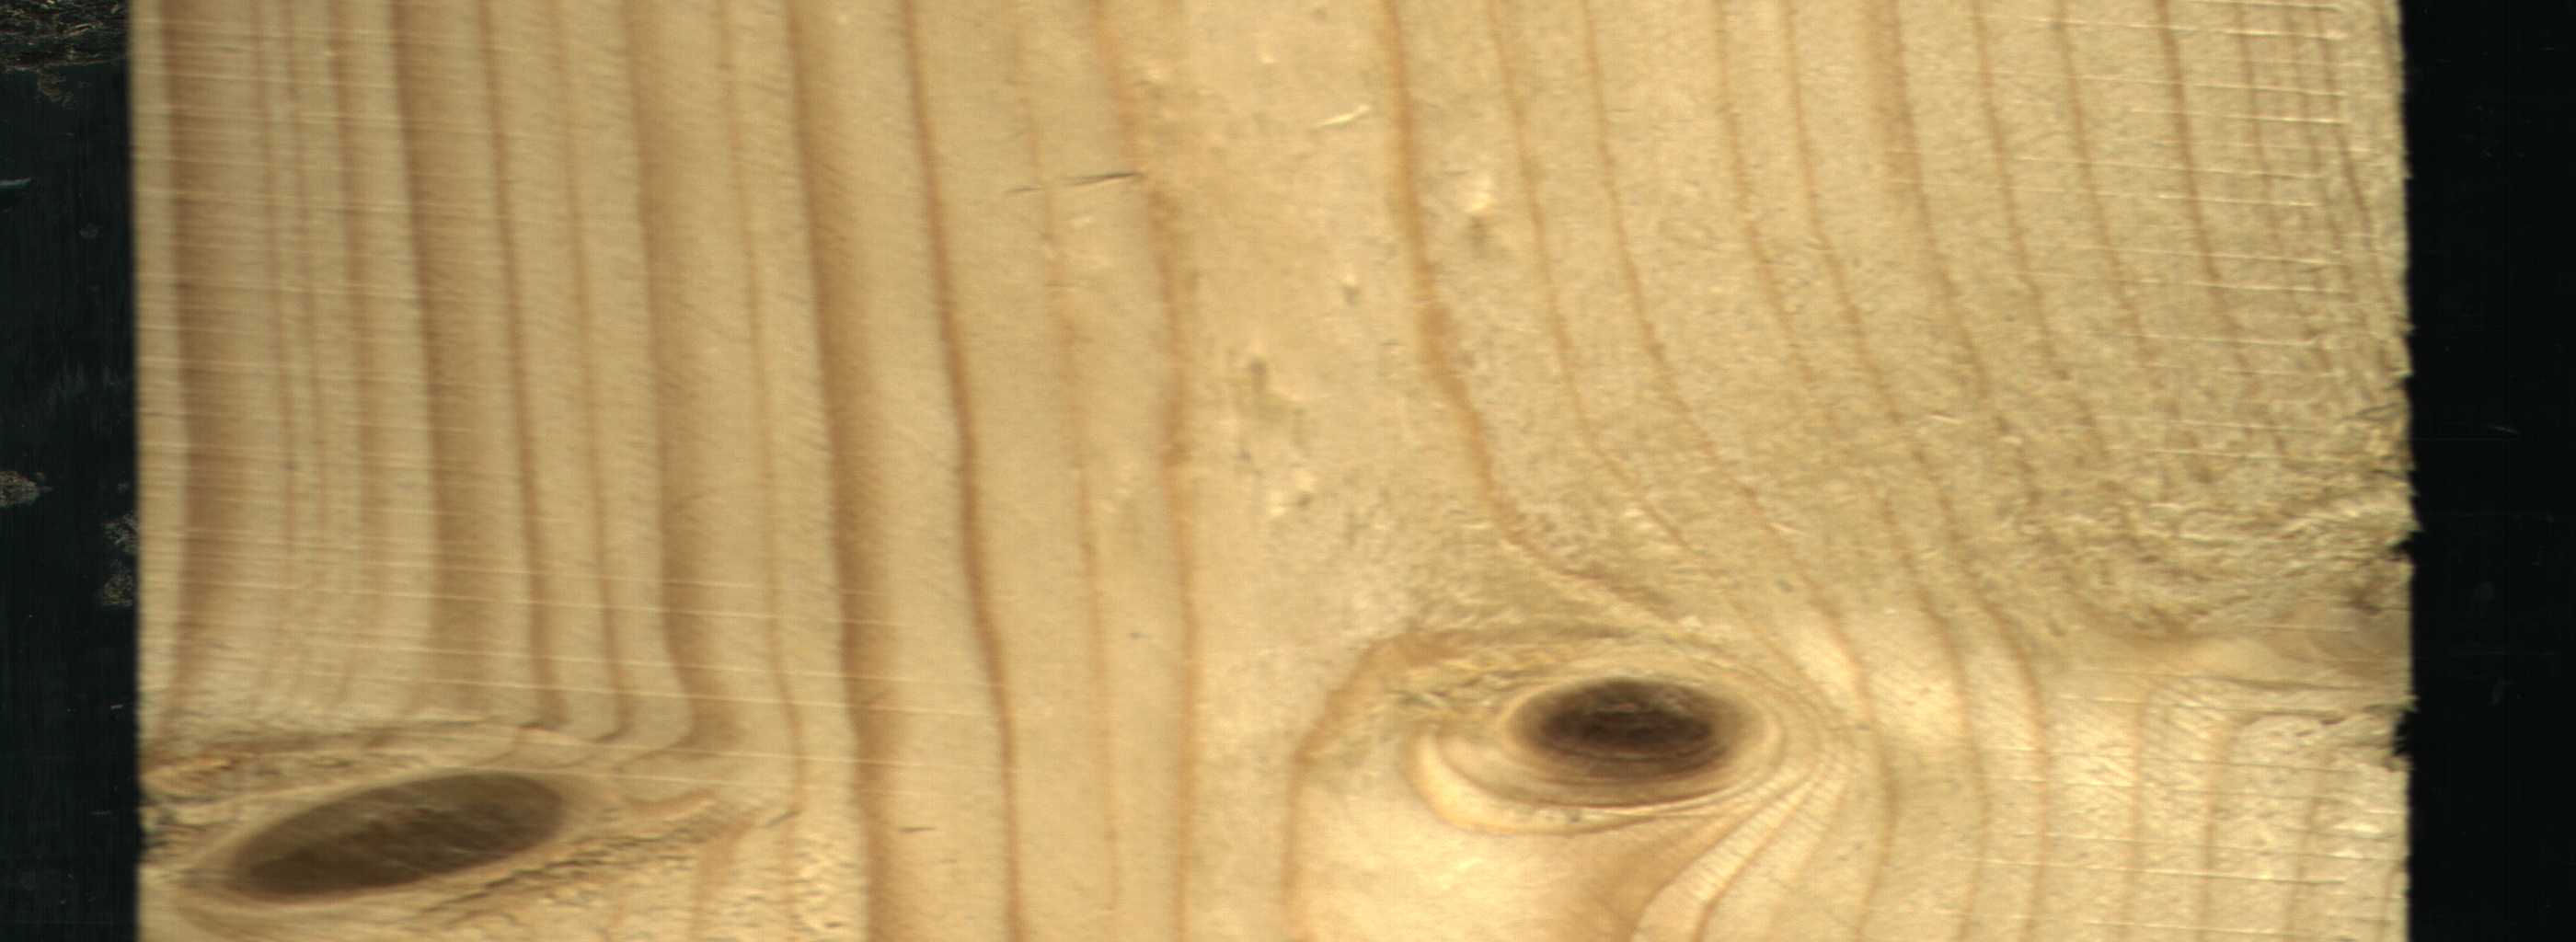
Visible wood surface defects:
Live_Knot
Live_Knot
Live_Knot